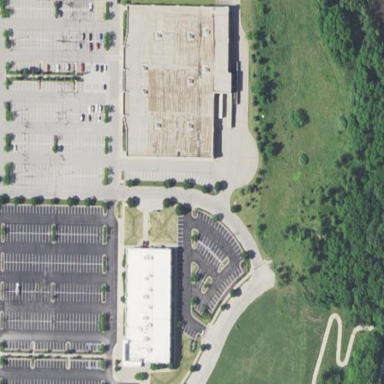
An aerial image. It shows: Department store building.